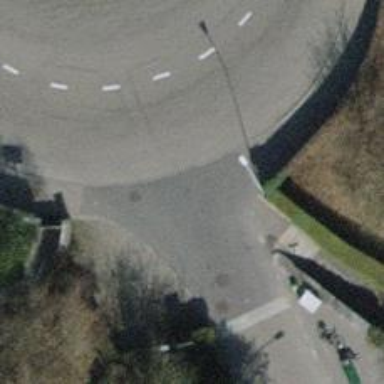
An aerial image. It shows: Unmarked crossing on the road.